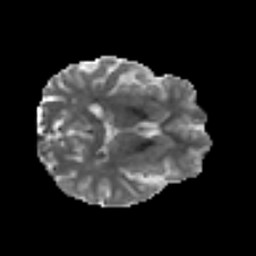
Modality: MD
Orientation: axial
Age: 27
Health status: ill
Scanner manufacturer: philips
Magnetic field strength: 3 T
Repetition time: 9 s
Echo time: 0.127 s